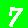
Digit: 7